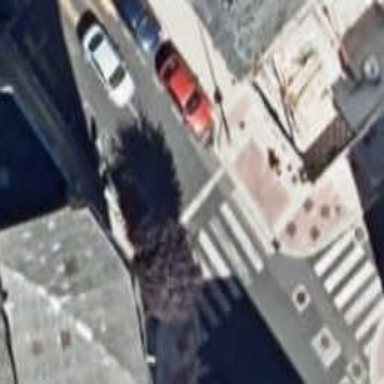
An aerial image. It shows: Road crossing with traffic signals.